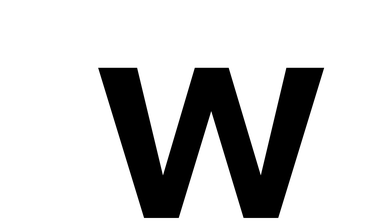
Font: InstrumentSans_SemiBold